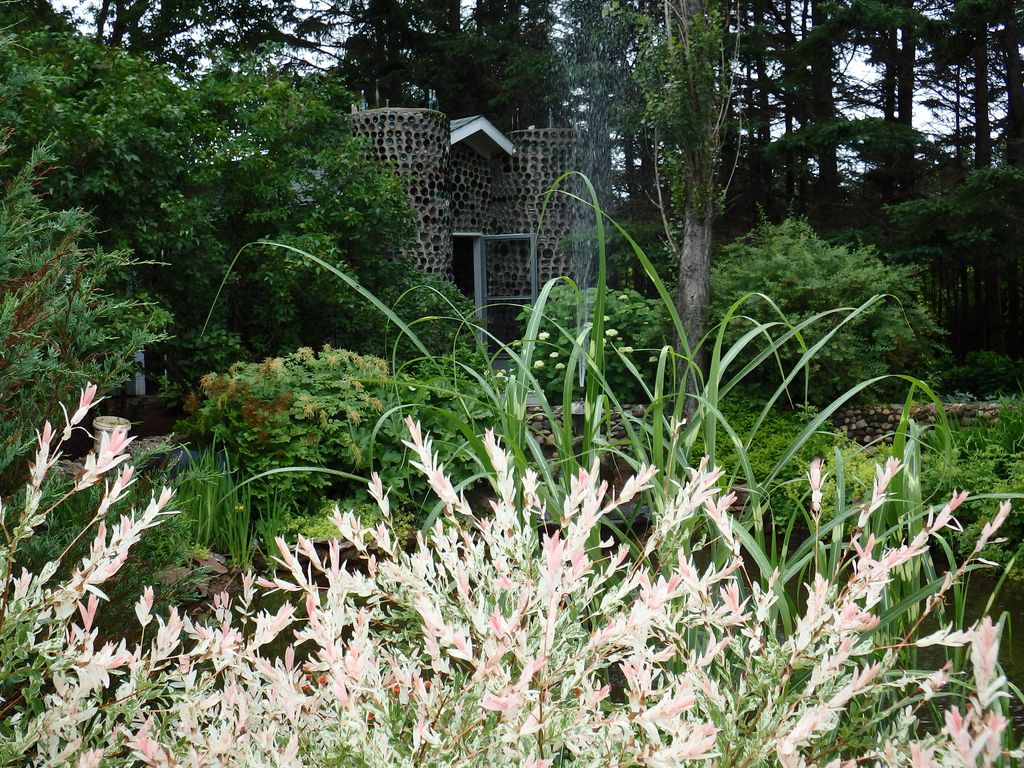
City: charlottetown